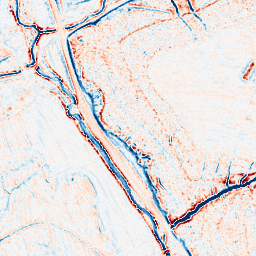
Category: edge_preserving
Decomposition family: anisotropic_diffusion
Decomposition parameters: iterations: 10
kappa: 10
gamma: 0.15
Upsampling method: cubic_mitchell
Upsampling parameters: scale: 2
Upsampling scale: 2